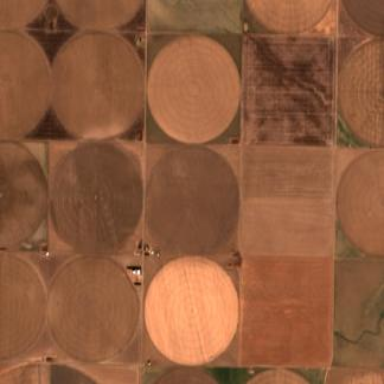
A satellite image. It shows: Farmland with pivot irrigation system.